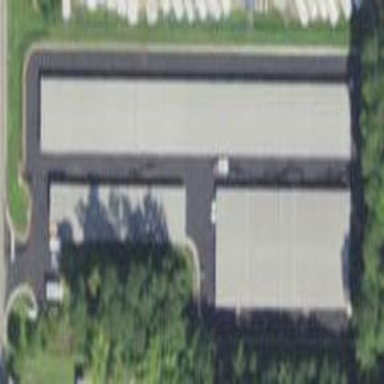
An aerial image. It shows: Area used for garages with storage rental services available.